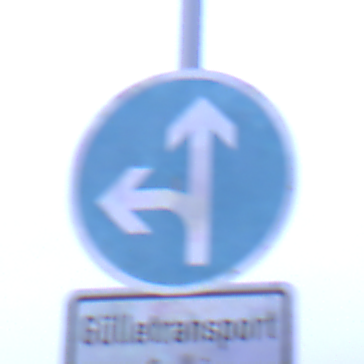
Verkehrszeichen: VorgeschriebeneFahrtrichtungGeradeausOderLinks
Zusatzzeichen unten: BesondereFahrzeugeUndTransportgueter12
Umgebung: Outdoor, Urban
Tageszeit: SunriseSunset
Wetter: Overcast
Licht: Natural
Jahreszeit: NotSpecified
Kontrast: LowContrast